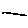
Label: line